I will show an image sequence of human cooking. I have annotated the images with numbered circles. Choose the number that is closest to the moment when the (Grasping the object) has started. You are a five-time world champion in this game. Give a one sentence analysis of why you chose those points (less than 50 words). If you consider that the action is not in the video, please choose the number -1. Provide your answer at the end in a json file of this format: {"points": []}
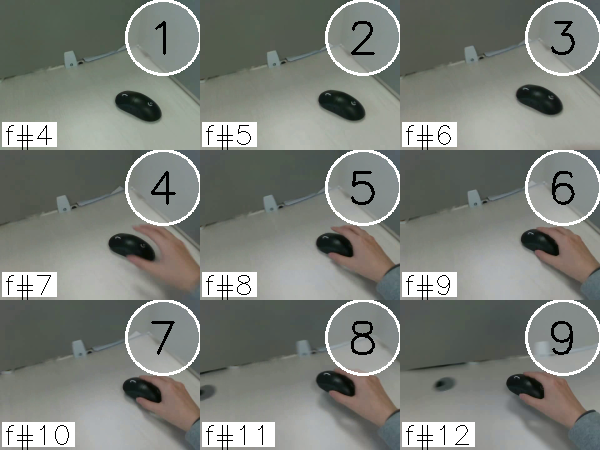
Frame 6 shows the clearest moment of hand-object contact.
{"points": [6]}